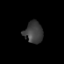
Tissue: prostate
Cell type: T cells
Senescence score: 0.7818
Nuclear area (px): 394
Mean DAPI intensity: 60.995